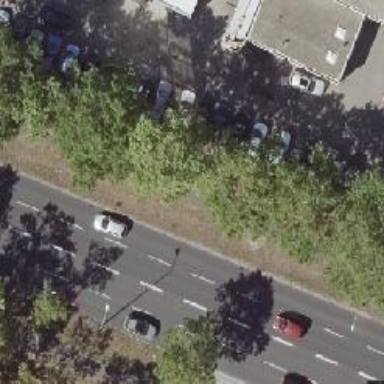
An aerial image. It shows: Tree-lined avenue.